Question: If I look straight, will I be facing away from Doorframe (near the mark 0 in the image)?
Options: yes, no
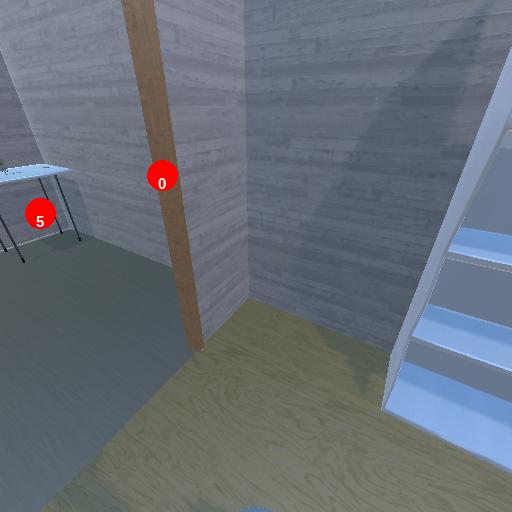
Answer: yes